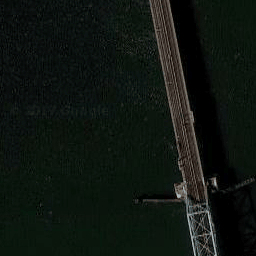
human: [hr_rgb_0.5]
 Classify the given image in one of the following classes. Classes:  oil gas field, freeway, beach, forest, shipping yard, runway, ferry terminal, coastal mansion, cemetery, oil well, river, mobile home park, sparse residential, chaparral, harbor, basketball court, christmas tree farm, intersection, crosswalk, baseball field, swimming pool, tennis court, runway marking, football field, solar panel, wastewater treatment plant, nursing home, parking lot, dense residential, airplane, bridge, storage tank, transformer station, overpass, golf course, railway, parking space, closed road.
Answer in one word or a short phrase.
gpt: bridge